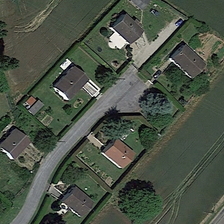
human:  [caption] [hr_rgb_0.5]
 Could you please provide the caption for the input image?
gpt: some buildings and many green trees are in a medium residential area .

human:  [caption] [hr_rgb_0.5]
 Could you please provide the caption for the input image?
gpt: some buildings and many green trees are in a medium residential area .

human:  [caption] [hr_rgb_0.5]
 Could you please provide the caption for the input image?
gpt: some buildings and many green trees are in a medium residential area .

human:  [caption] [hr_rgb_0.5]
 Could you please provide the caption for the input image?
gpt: some buildings and many green trees are in a medium residential area .

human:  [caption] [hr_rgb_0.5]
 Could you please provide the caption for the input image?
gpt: some buildings and many green trees are in a medium residential area .